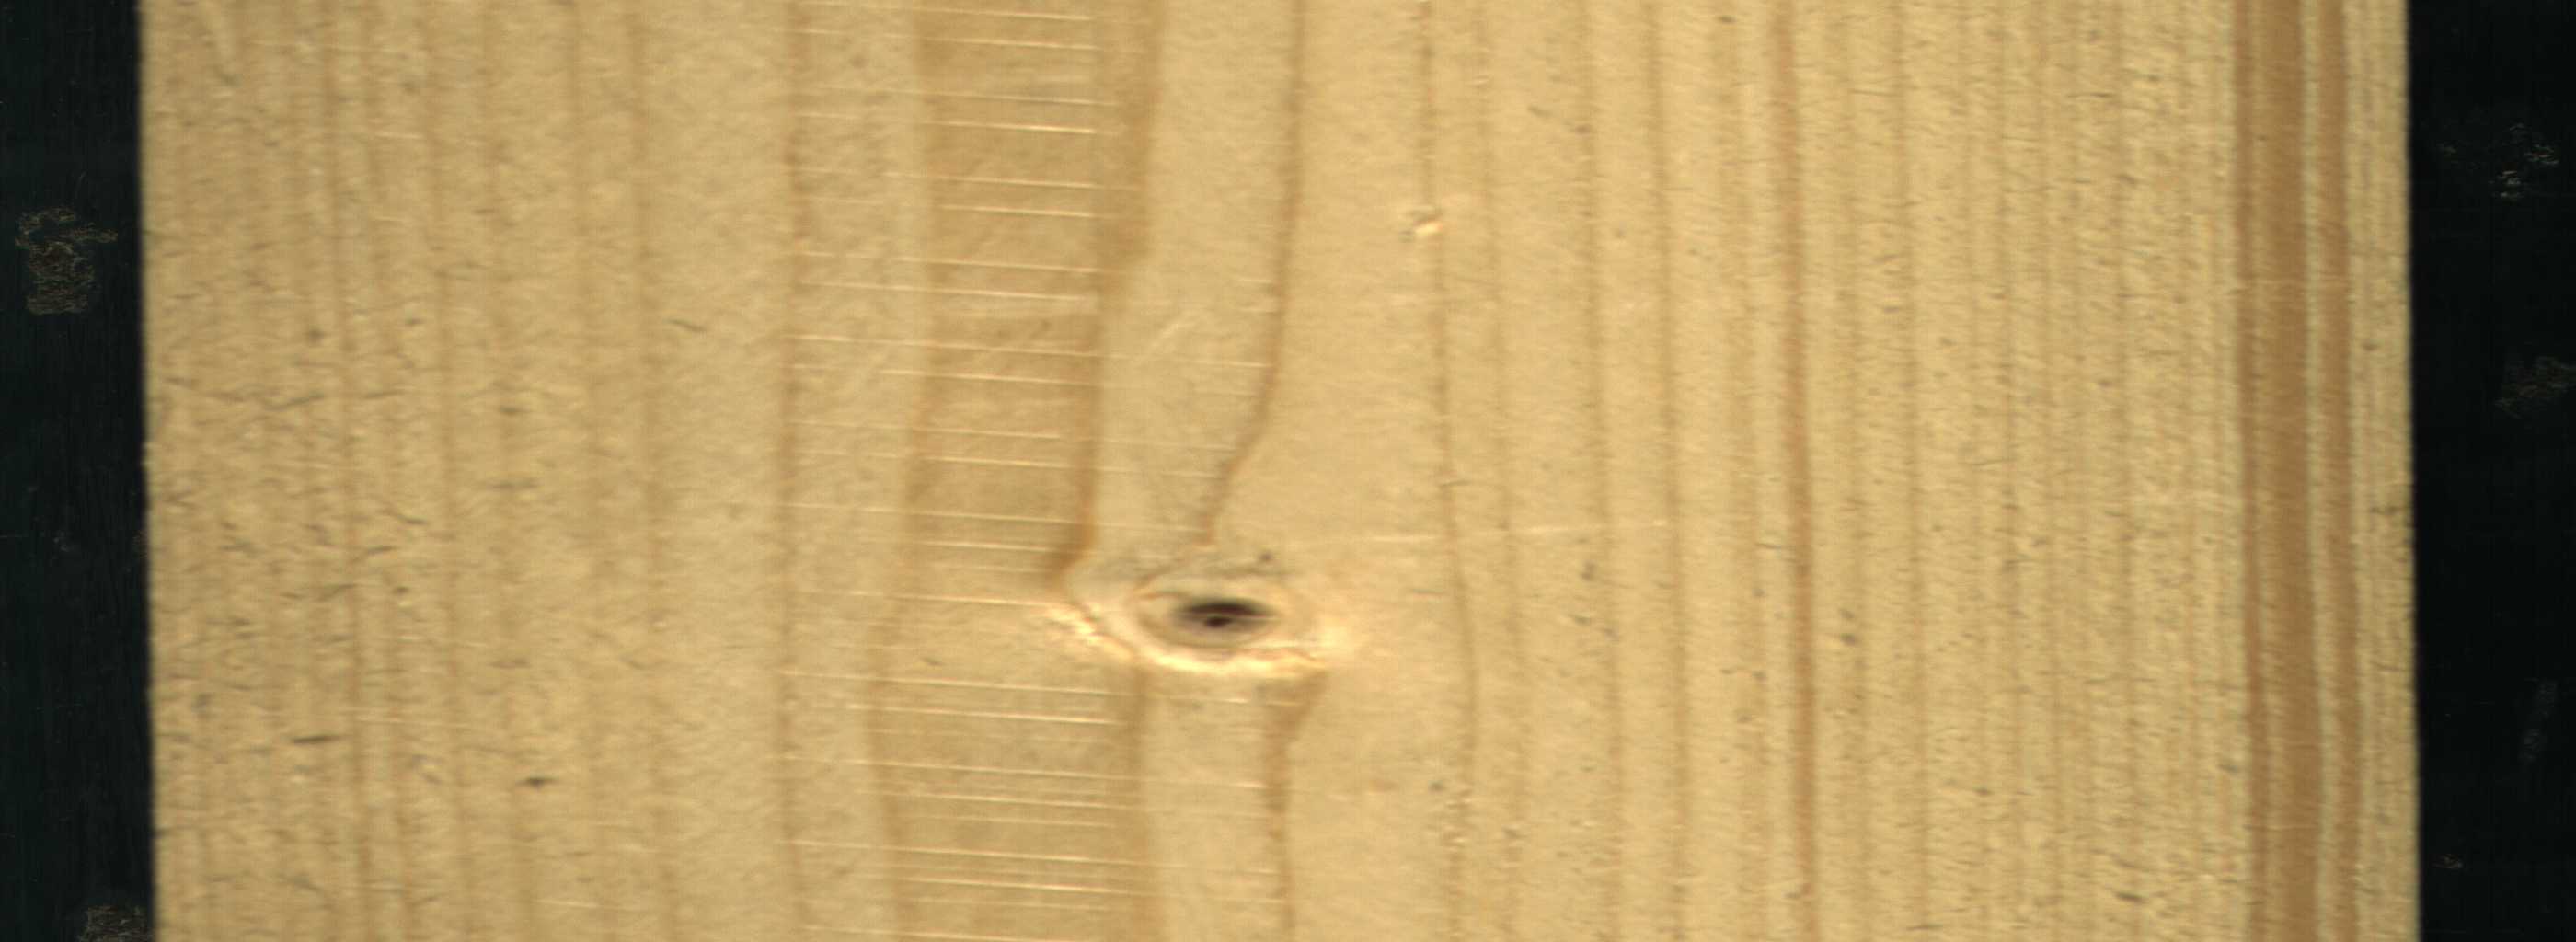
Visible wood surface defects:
Quartzity
Live_Knot